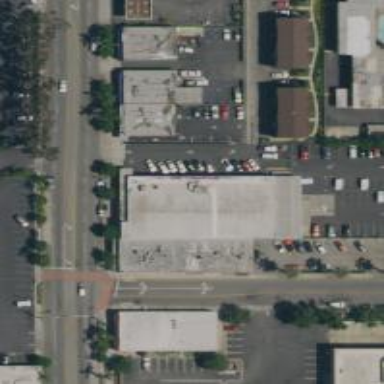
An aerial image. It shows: Post office.